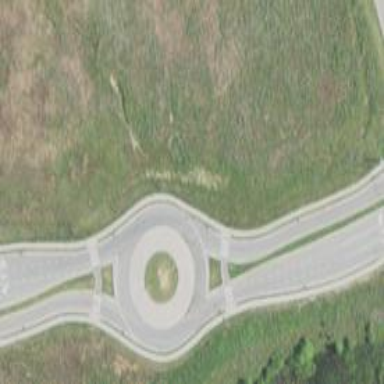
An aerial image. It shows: Tertiary road with asphalt surface leading to roundabout.